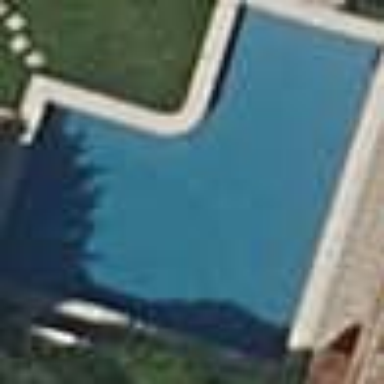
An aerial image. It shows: Swimming pool located in leisure land.